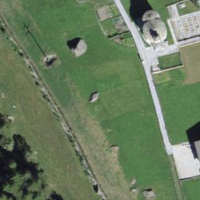
EUNIS habitat code: 55
Species observed at this site:
Ptyonoprogne rupestris